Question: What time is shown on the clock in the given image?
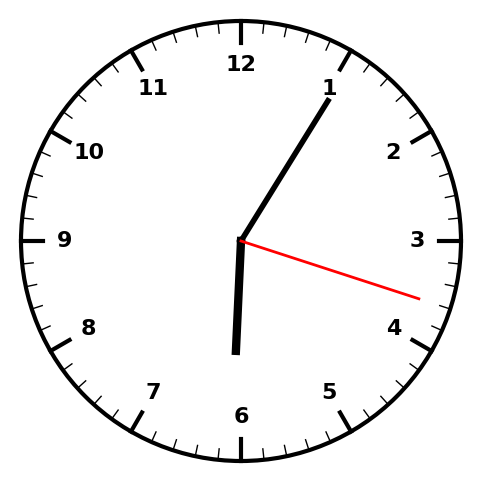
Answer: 06:05:18